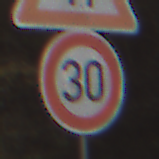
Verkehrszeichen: Geschwindigkeit30
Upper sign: EinseitigVerengteFahrbahnRechts
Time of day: MorningAfternoon
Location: Outdoor (RoadRail)
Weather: PartlyCloudy
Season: NotSpecified
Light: Natural